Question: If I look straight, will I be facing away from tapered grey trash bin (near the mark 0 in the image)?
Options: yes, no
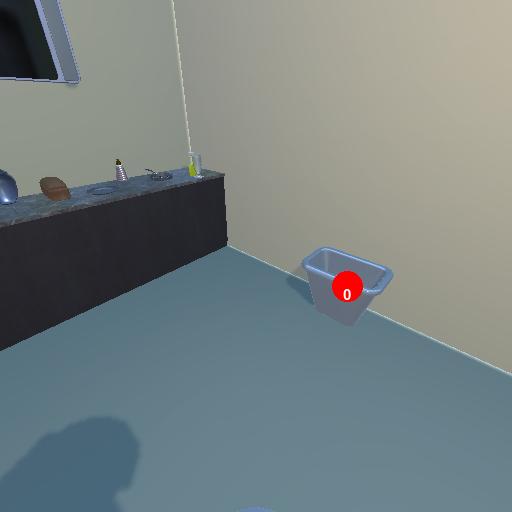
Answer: yes